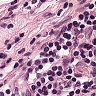
Metastatic tissue present: no